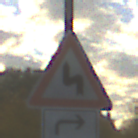
Verkehrszeichen: DoppelkurveZunaechstLinks
Zusatzzeichen unten: RichtungsangabeDurchPfeile5
Umgebung: Outdoor, Suburban
Tageszeit: MorningAfternoon
Wetter: PartlyCloudy
Licht: Natural
Jahreszeit: NotSpecified
Kontrast: MediumContrast